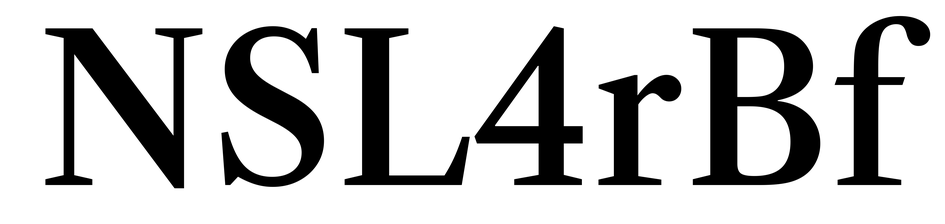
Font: LibreCaslonText_Medium